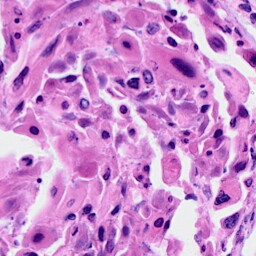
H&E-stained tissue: Cervix